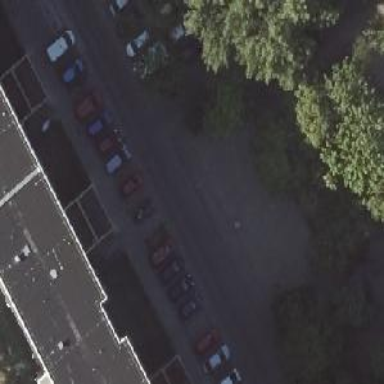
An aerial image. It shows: Street-side parking area with fine gravel surface.